Question: I want to create a box like in bootstrap samples? I want to create a box similar to this:

Is this created with just bootstrap or with some CSS? What I tried so far is just this:
'''
<div class="thumbnail clearfix">
test
</div>
'''
This only creates the outer box but I want also to have a box like that sample and the below margin
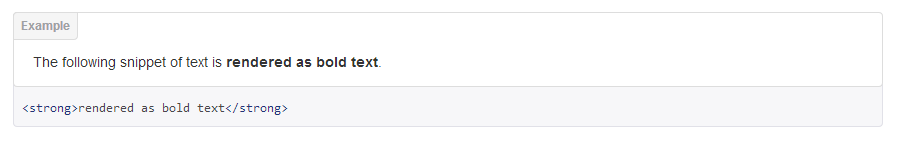
Answer: This is not part of the 'bootstrap.css'.. the Bootstrap 2.x docs includes custom CSS to create the example blocks..
'''
.bs-docs-example {
position: relative;
margin: 15px 0;
padding: 39px 19px 14px;
background-color: #fff;
border: 1px solid #ddd;
-webkit-border-radius: 4px;
-moz-border-radius: 4px;
border-radius: 4px;
}
.bs-docs-example:after {
content: "Example";
position: absolute;
top: -1px;
left: -1px;
padding: 3px 7px;
font-size: 12px;
font-weight: bold;
background-color: #f5f5f5;
border: 1px solid #ddd;
color: #9da0a4;
-webkit-border-radius: 4px 0 4px 0;
-moz-border-radius: 4px 0 4px 0;
border-radius: 4px 0 4px 0;
}
'''
<URL>